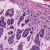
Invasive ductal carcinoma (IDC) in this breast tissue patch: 0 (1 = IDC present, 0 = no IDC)